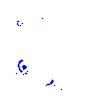
Particle: proton